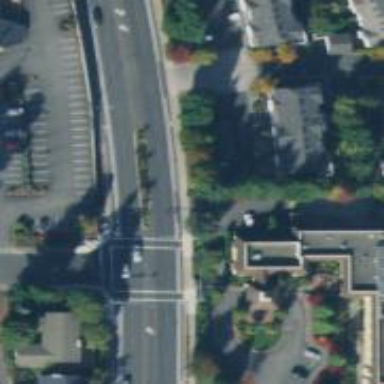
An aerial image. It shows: Footway with asphalt surface and crossing.